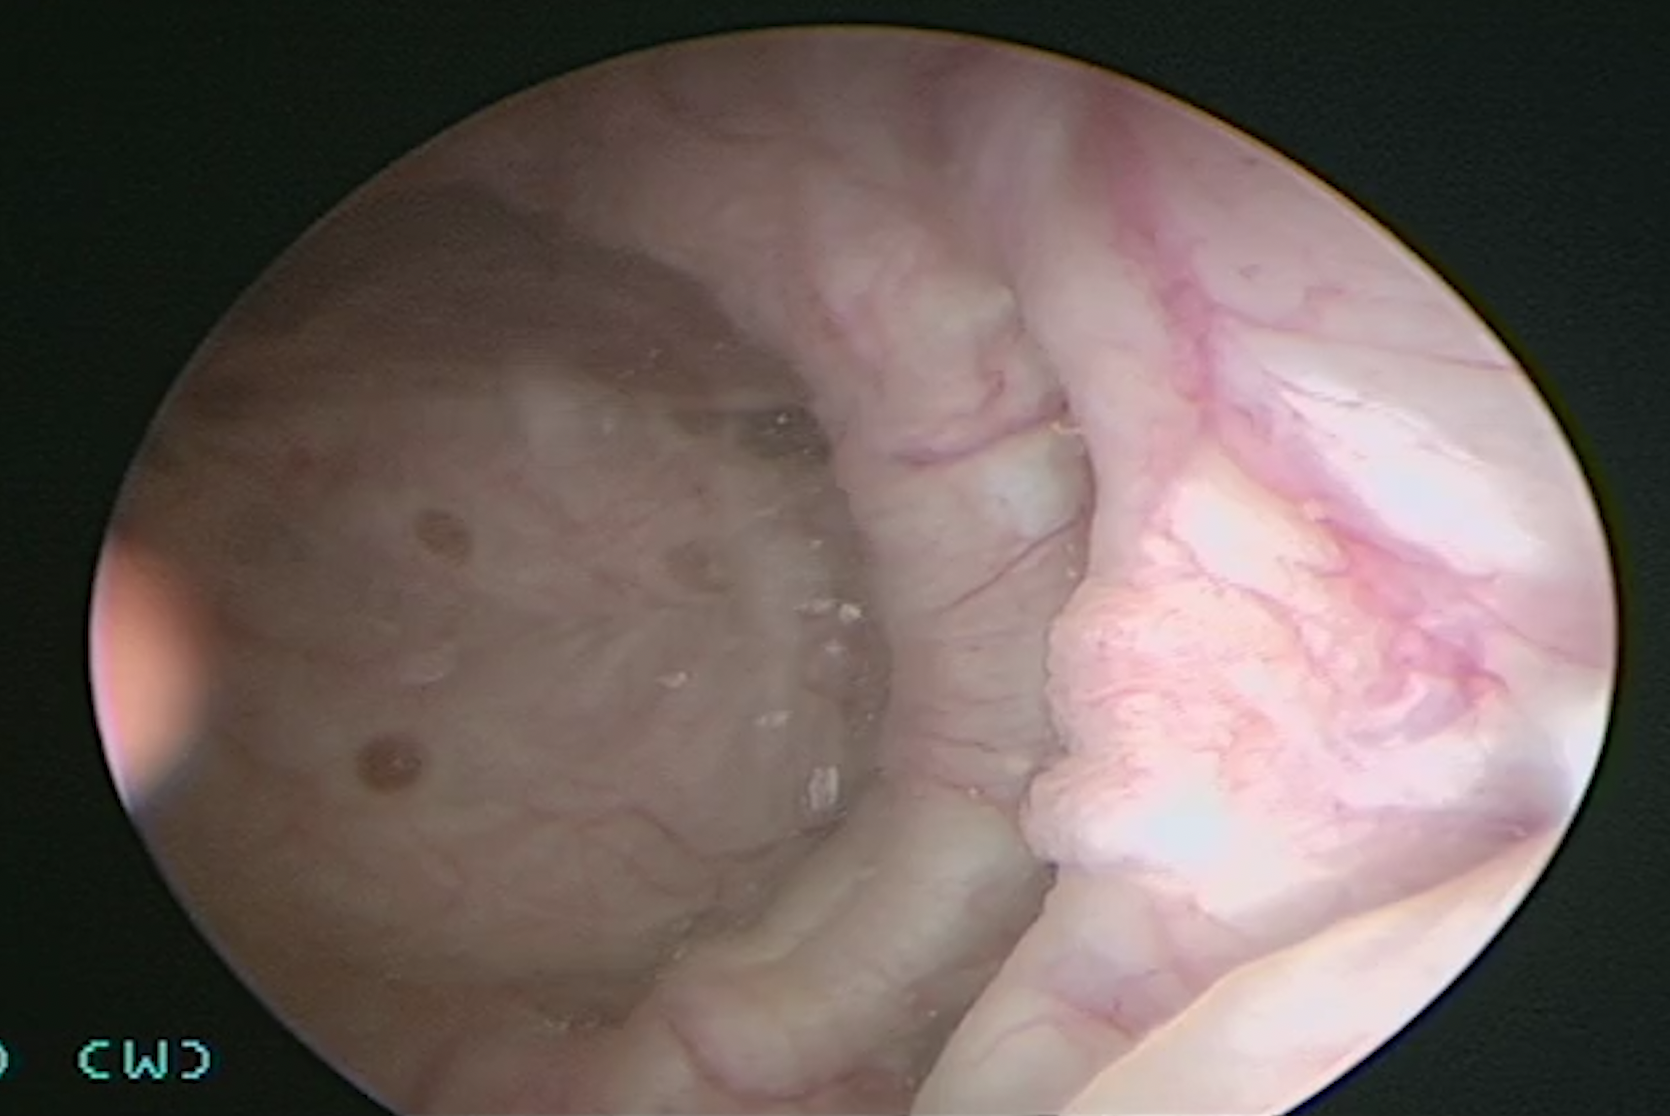
Modality: WLC
Class: Malignant
Subclass: LowGradePapillary
Secondary subclass: HighGradePapillary
Lesion: L2
Stage: Ta
Morphology: Non-papillary
Bladder cancer association: Yes